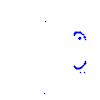
Particle: proton